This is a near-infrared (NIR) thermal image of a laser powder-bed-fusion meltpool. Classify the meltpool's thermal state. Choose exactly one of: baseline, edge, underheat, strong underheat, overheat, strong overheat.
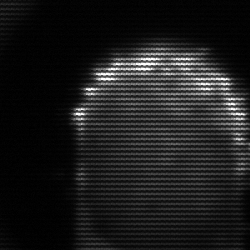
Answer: baseline